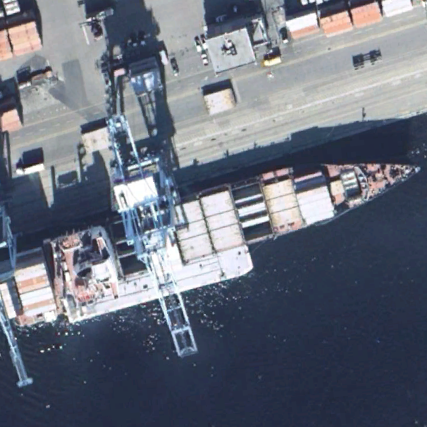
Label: Container_ship